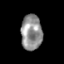
Tissue: skin
Cell type: Epithelial cells
Senescence score: 0.2355
Nuclear area (px): 730
Mean DAPI intensity: 145.149